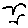
Label: bird